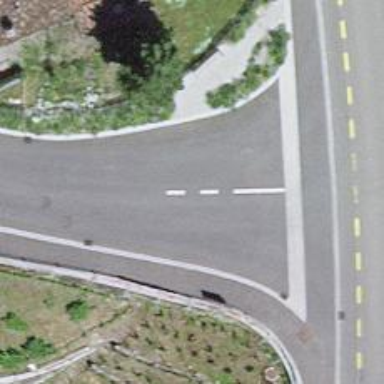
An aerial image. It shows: Tertiary road with asphalt surface and separate sidewalk. The surroundings indicate agricultural land.